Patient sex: F
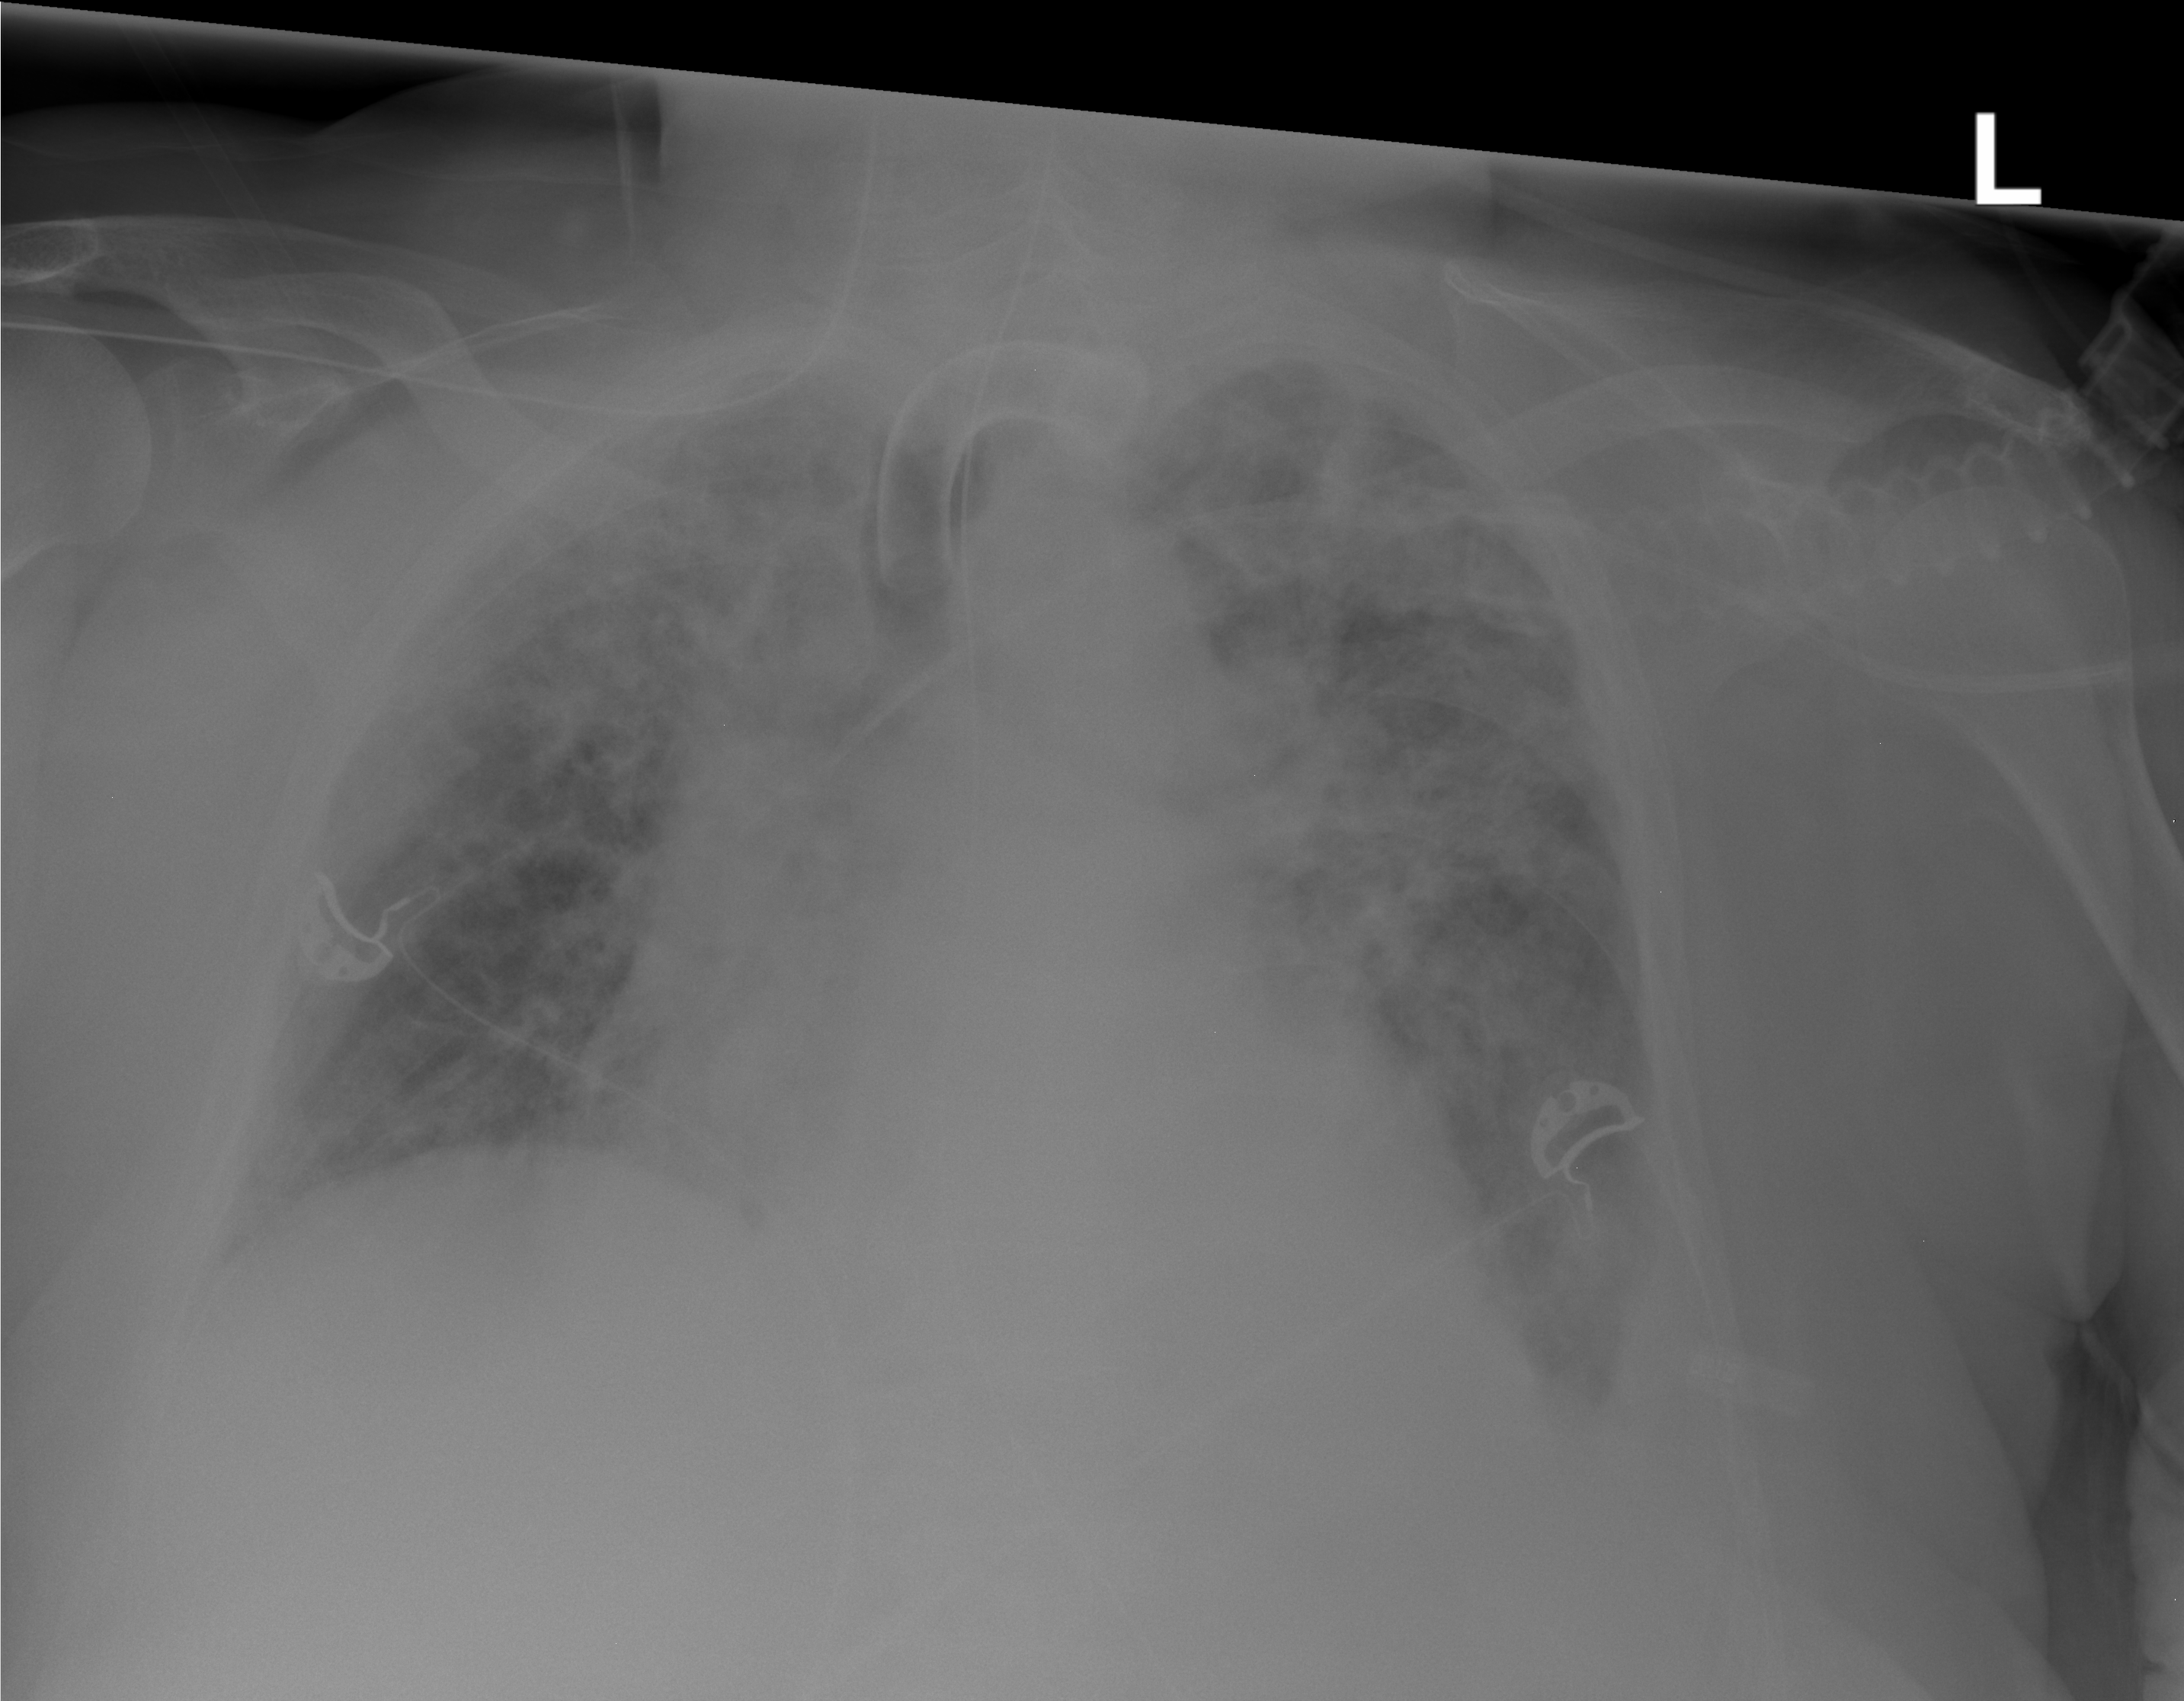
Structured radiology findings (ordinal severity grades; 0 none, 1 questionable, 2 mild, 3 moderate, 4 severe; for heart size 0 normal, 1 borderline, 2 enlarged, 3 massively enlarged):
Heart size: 2
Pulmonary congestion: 3
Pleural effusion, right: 0
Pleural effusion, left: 2
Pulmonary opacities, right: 3
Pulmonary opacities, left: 3
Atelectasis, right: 2
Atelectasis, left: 2